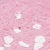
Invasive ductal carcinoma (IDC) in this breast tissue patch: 0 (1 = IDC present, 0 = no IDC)